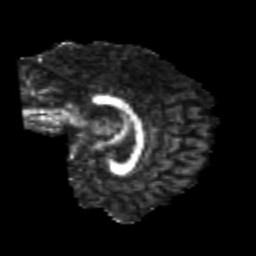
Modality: FA
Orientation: sagittal
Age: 20
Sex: female
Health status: healthy
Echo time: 0.074 s